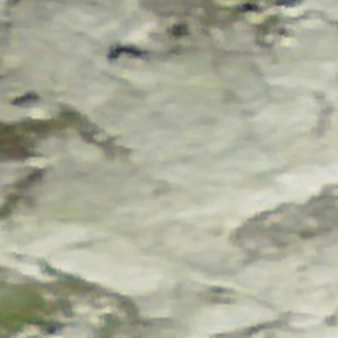
Label: other